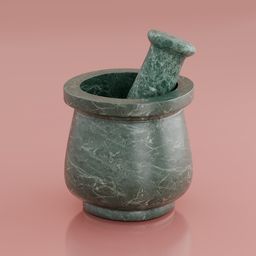
Label: tools